Question: I am doing some operations on an 'INT' column that is actually a date representation:
'''
select
DATEADD(DD, rbaging.billing_period_end - 693594, '1900-01-01'),
DATEADD(DD, rbaging.billing_period_apply - 693594, '1900-01-01'),
*
from
[kslap208].[c021]..RB_Resident_Aging rbaging
join
[kslap208].[c021]..PA_Profile_BASE_1119 pro
on rbaging.bill_to_profile_id=pro.profile_id --4242
join
[kslap208].[c021]..PA_Admit_Det_BASE_10 unit
on unit.profile_id=rbaging.bill_to_profile_id
'''
the 'rbaging' table as integer fields that are supposed to be dates. here's a sample:
'''
734562
734776
734837
'''
the documentation states to convert the INT to date this way:

when running my sql statement above, i am getting:
'''
Msg 517, Level 16, State 1, Line 1
Adding a value to a 'datetime' column caused overflow.
'''
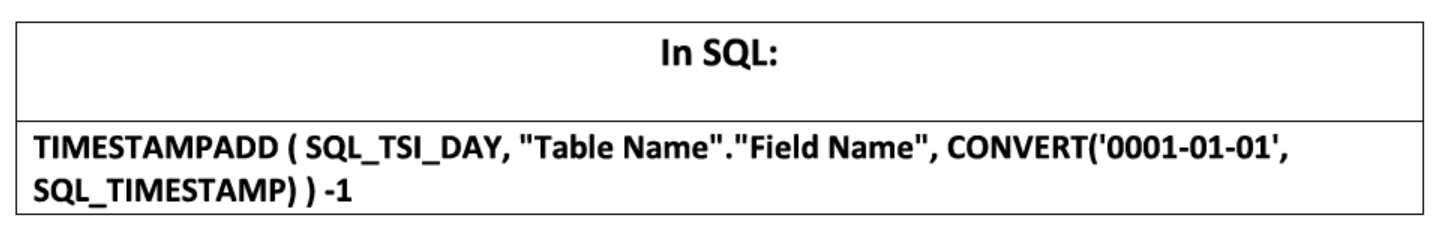
Answer: '''
case when (rbaging.billing_period_end - 693594)>1
then DATEADD(DD, rbaging.billing_period_end - 693594, '1900-01-01')
else '' end,
case when (rbaging.billing_period_apply - 693594)>1
then DATEADD(DD, rbaging.billing_period_apply - 693594, '1900-01-01')
else ''
end
'''
works like a charm!